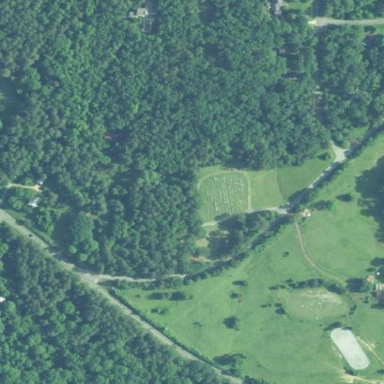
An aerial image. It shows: Cemetery.